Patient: sex M, age 34
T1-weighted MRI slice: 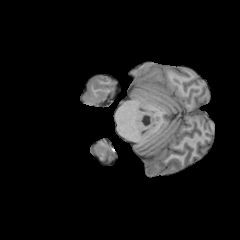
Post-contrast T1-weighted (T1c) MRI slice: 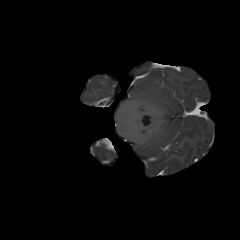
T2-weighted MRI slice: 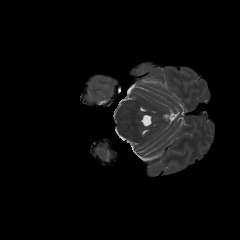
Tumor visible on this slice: no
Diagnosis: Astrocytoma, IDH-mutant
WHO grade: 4